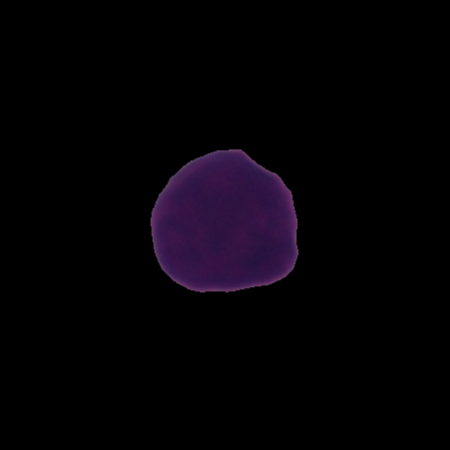
Label: healthy